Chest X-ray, PA view. Patient: 41 years old, sex F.
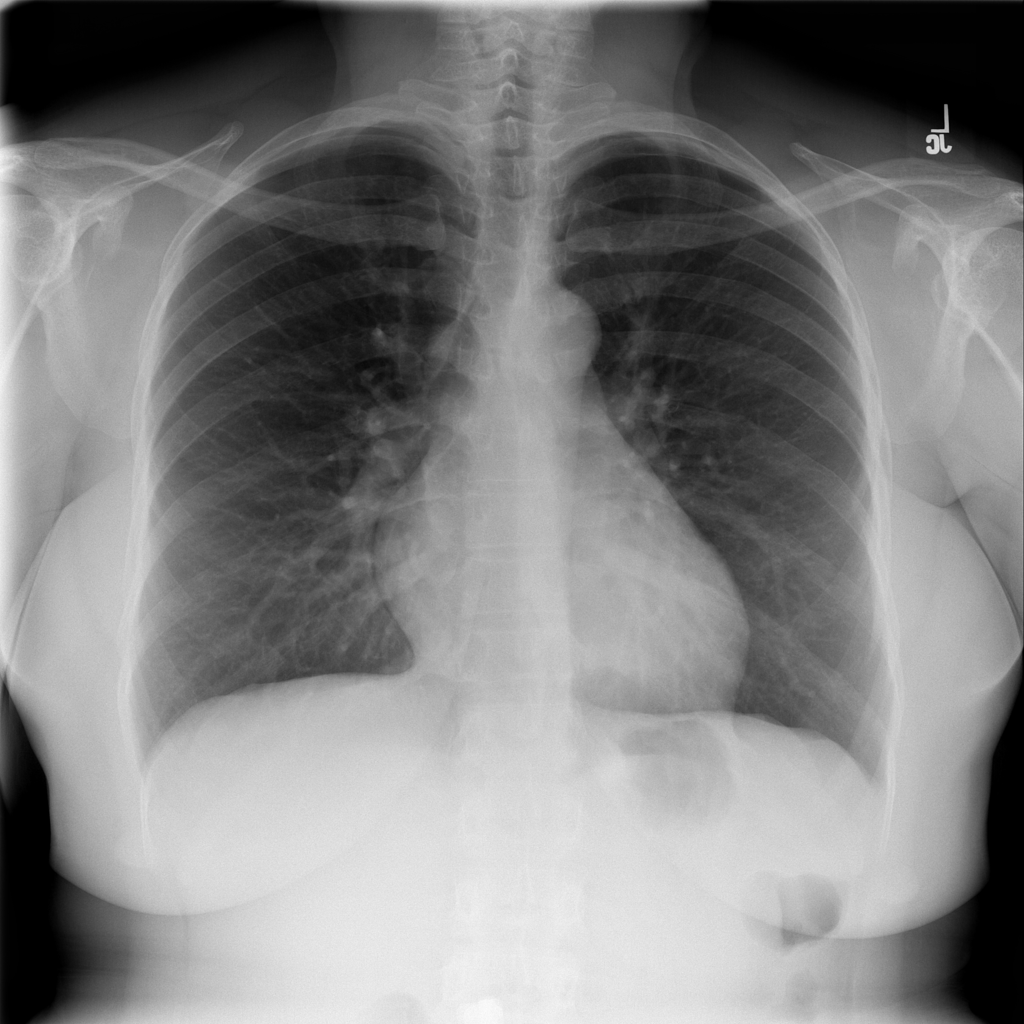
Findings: No Finding